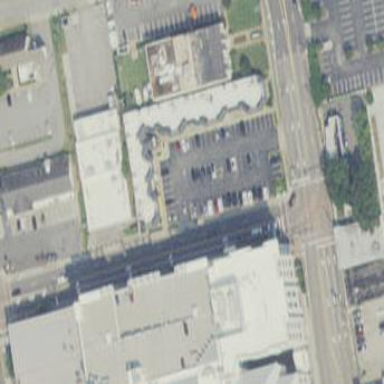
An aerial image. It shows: Commercial building.